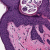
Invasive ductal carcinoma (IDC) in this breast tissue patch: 0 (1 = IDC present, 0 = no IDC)